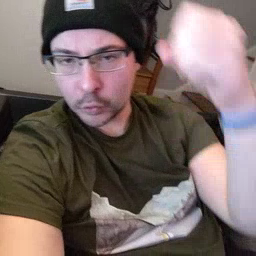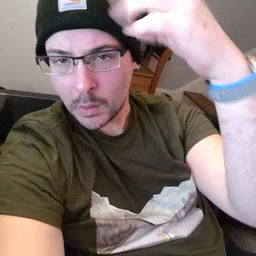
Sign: shower